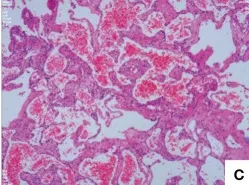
Surgical pathology. (C) Another examined nodule in the upper left lobe, pathologically diagnosed as a cavernous haemangioma with a diameter of 0.8 cm (HE, x200; scan view). Immunohistochemical staining yielded CD31(+), CD34(+), CK7(-), NapsinA(-), TTF-1(SPT24)(-), D2-40(-), and SMA(+), indicating a vascular origin.
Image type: pathology (immunostaining)